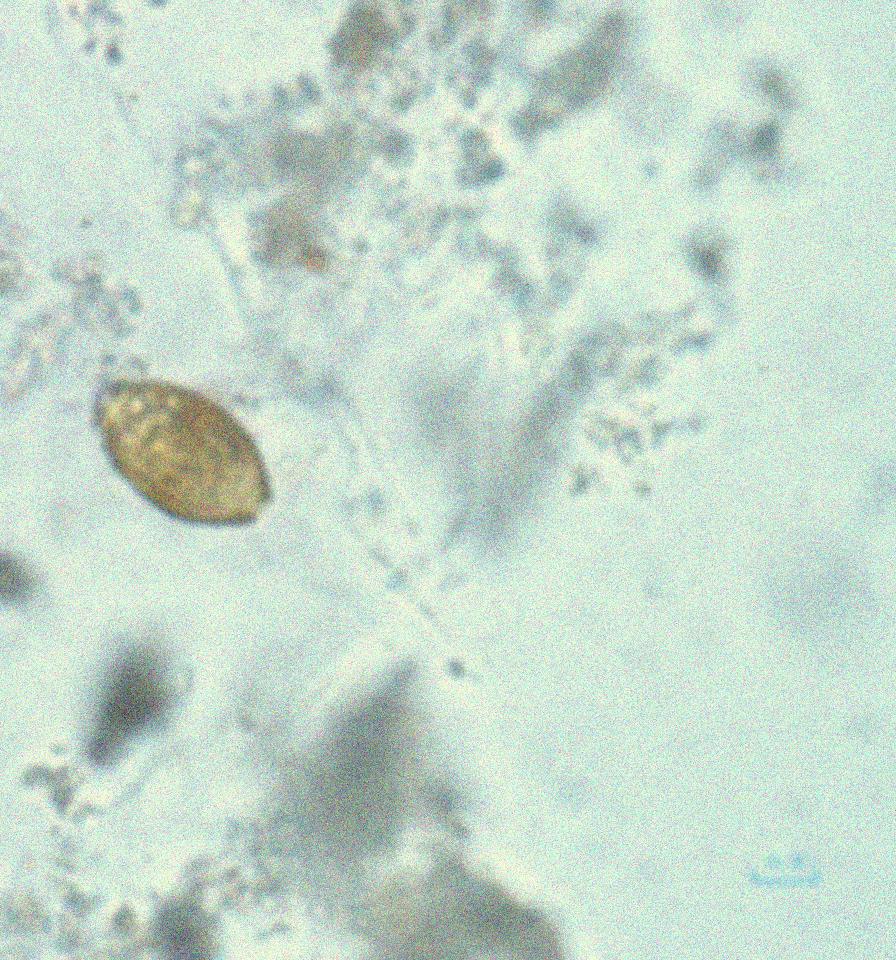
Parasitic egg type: Trichuris trichiura